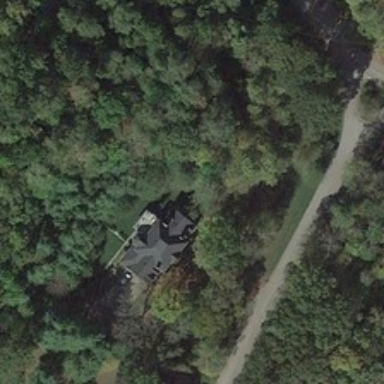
A road passes through a piece of forest with a building in it .